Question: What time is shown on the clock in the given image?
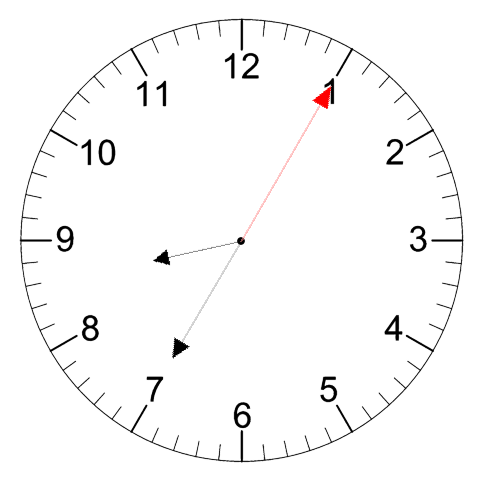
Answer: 08:35:05